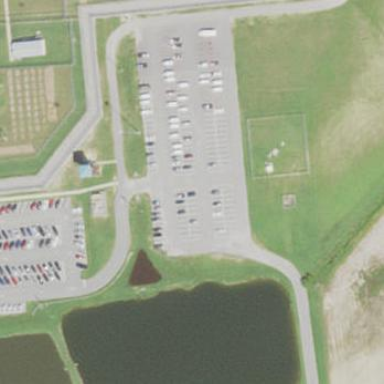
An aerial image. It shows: Parking area with surface.